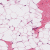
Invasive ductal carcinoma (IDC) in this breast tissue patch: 0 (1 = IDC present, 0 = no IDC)